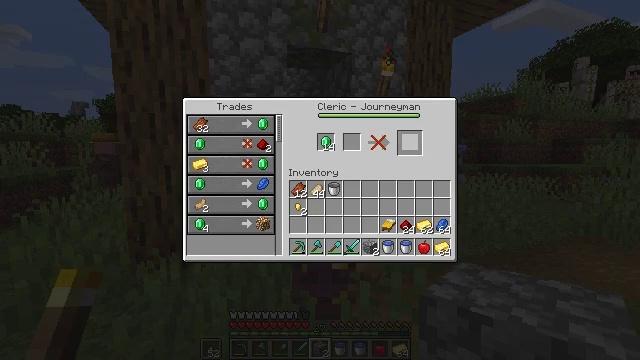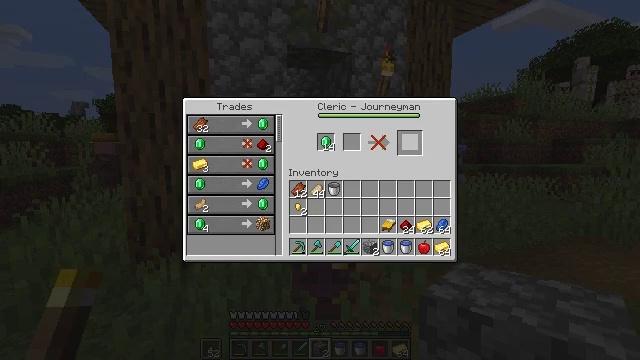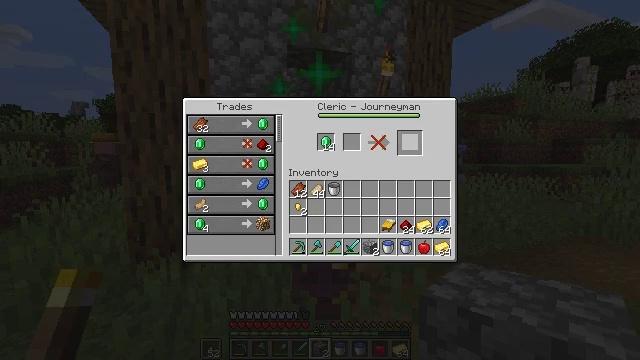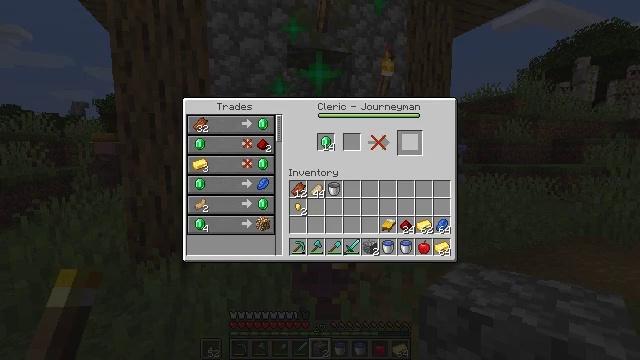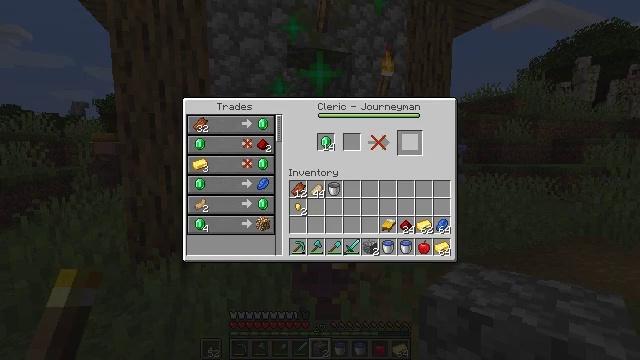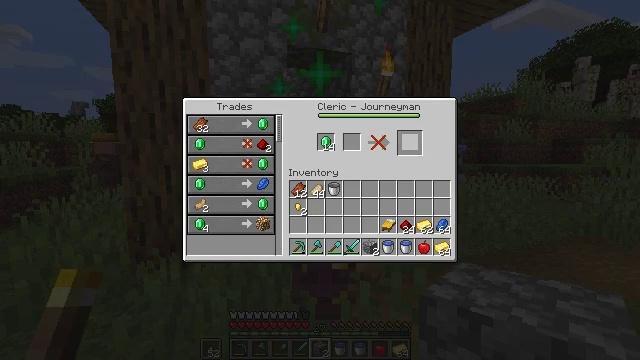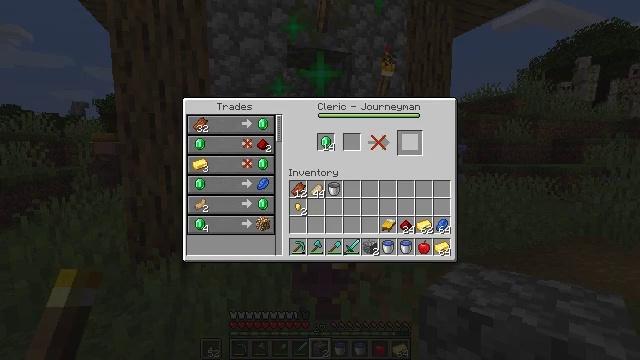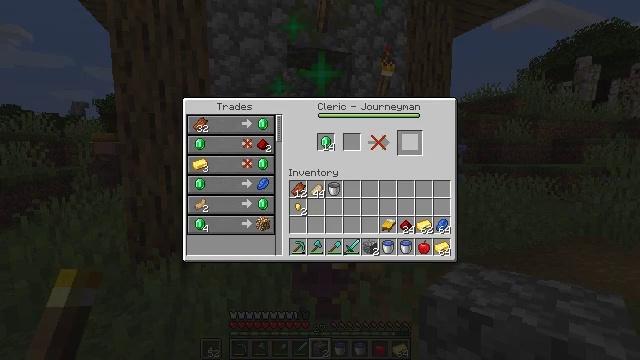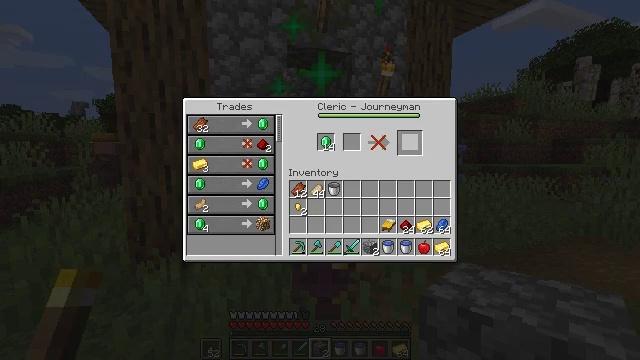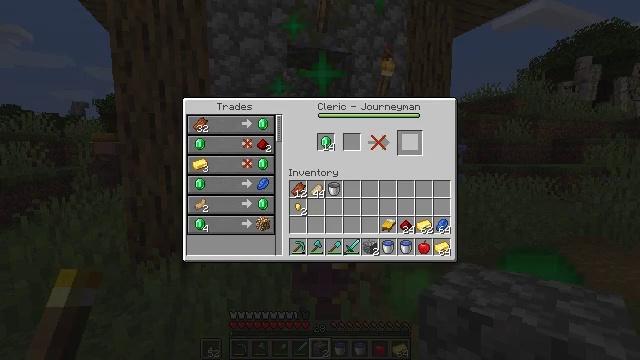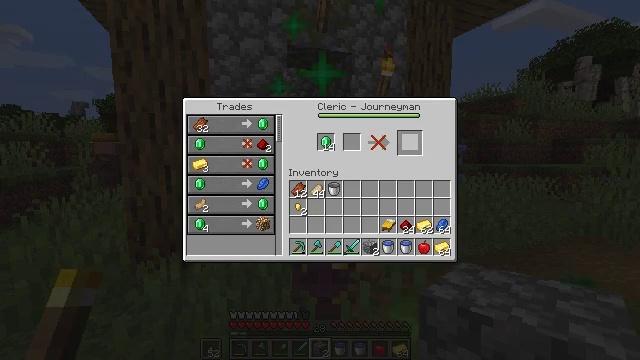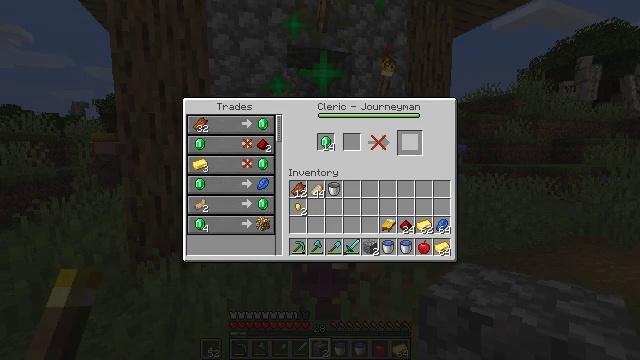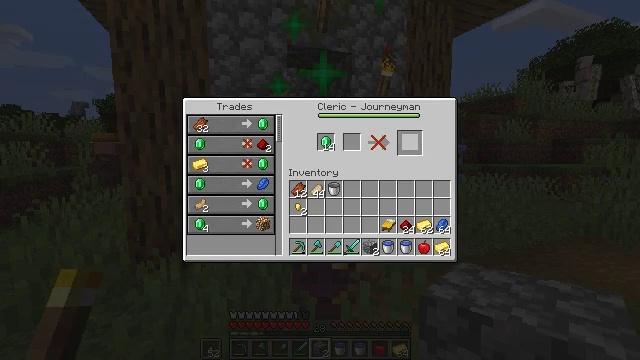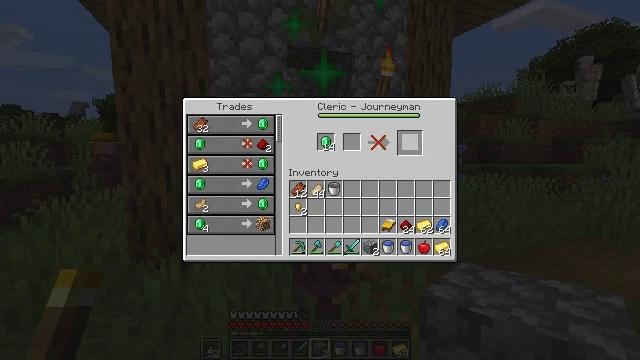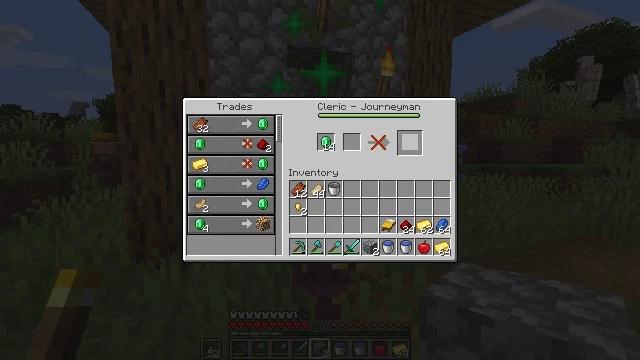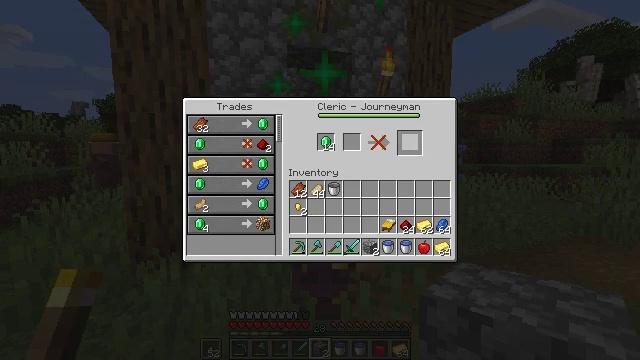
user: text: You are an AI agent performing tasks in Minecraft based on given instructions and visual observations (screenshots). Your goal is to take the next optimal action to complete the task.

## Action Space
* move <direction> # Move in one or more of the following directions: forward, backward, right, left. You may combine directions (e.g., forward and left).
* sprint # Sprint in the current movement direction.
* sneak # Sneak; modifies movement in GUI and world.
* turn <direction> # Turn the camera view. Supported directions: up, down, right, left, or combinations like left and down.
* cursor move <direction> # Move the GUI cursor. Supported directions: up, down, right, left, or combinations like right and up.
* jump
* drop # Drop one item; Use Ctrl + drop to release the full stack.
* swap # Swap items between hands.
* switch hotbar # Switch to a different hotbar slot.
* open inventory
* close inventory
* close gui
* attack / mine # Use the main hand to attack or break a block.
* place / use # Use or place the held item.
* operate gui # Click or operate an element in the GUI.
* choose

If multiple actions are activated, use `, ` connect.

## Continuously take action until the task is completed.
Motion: motion action
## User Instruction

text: Convert a block into lapis lazuli using the crafting table.
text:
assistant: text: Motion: sneak, open gui
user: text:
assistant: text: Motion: sneak
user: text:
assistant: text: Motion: sneak
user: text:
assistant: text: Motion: sneak
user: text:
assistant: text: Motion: sneak
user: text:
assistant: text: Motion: sneak
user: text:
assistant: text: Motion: sneak
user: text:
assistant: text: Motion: sneak
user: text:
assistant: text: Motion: sneak
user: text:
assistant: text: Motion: sneak
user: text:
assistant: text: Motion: sneak
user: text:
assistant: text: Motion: no_op
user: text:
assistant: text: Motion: no_op
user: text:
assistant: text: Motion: no_op
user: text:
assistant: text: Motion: no_op
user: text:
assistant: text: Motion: no_op
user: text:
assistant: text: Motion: no_op
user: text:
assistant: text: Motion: close gui
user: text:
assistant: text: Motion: no_op
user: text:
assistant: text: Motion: no_op
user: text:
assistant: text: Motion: no_op
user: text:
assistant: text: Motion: no_op
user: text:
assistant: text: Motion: no_op
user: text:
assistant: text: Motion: no_op
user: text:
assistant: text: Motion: use / place
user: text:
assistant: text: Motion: use / place
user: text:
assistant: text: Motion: use / place
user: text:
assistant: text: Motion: no_op
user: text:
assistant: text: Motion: no_op
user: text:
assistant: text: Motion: open gui